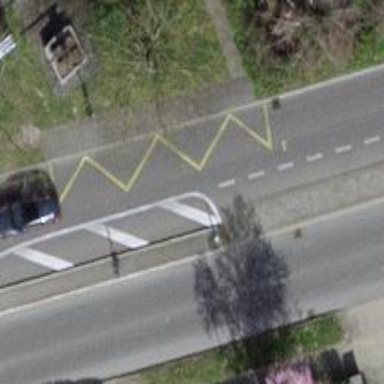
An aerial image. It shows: Bus stop equipped with public transport stop position.